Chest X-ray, PA view. Patient: 46 years old, sex F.
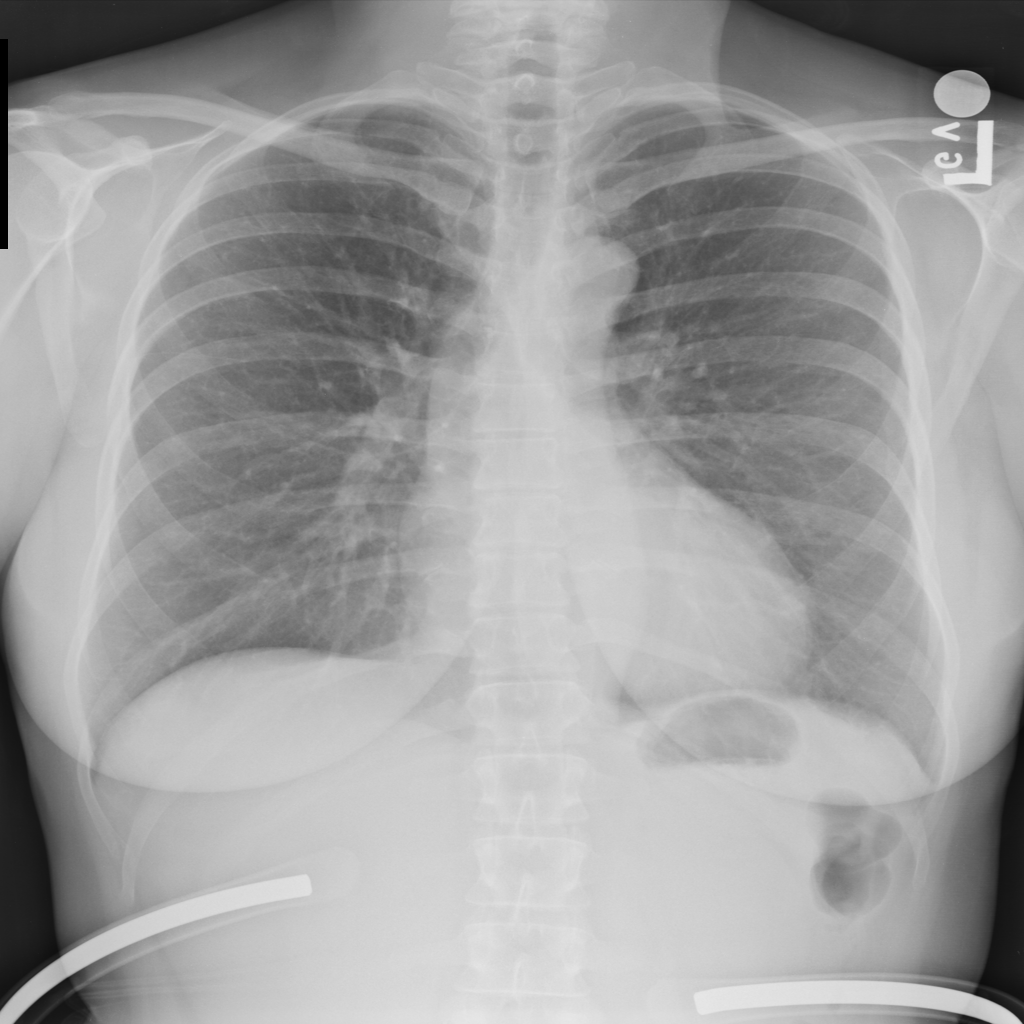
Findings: No Finding